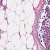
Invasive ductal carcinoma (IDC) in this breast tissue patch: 0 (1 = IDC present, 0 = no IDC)